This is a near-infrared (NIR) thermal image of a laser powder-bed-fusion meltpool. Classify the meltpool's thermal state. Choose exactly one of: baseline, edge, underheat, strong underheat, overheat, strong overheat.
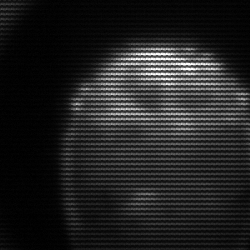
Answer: edge